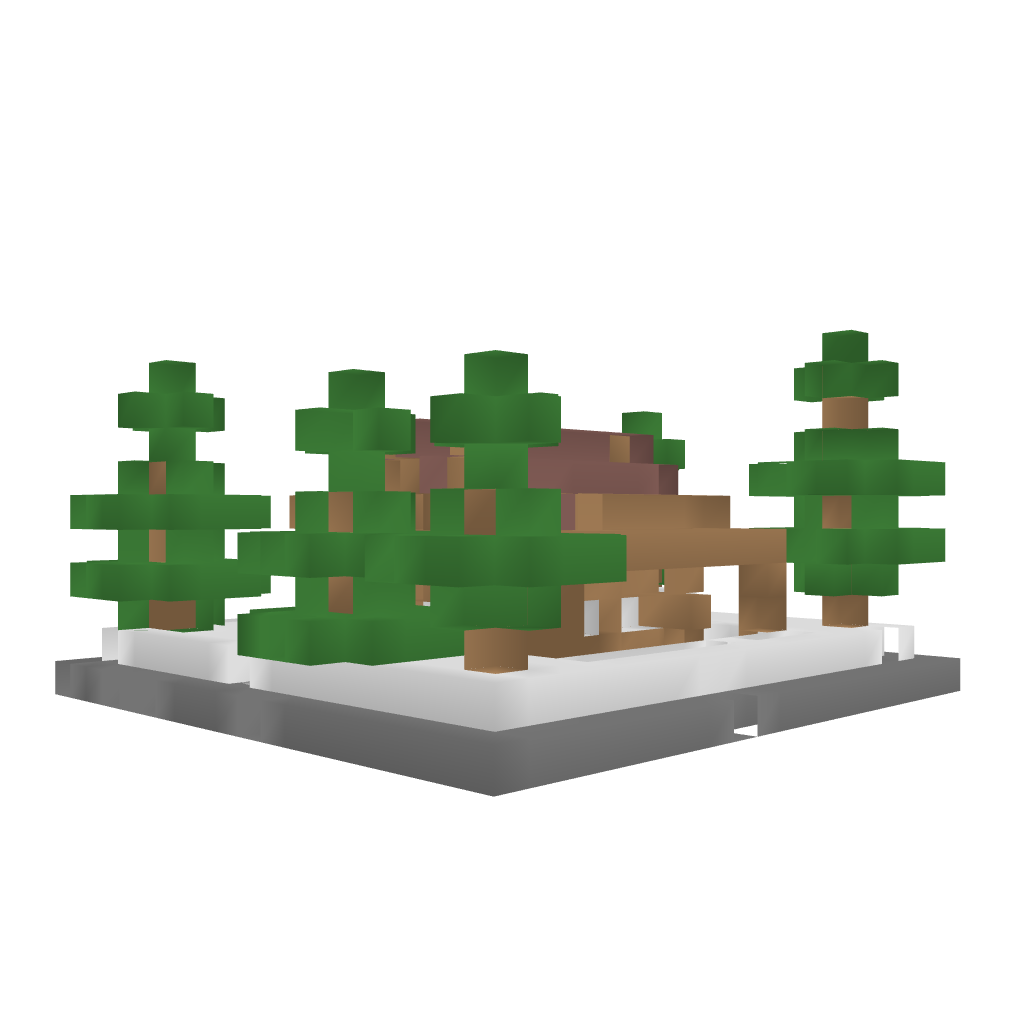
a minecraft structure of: Taiga Hut bad low quality